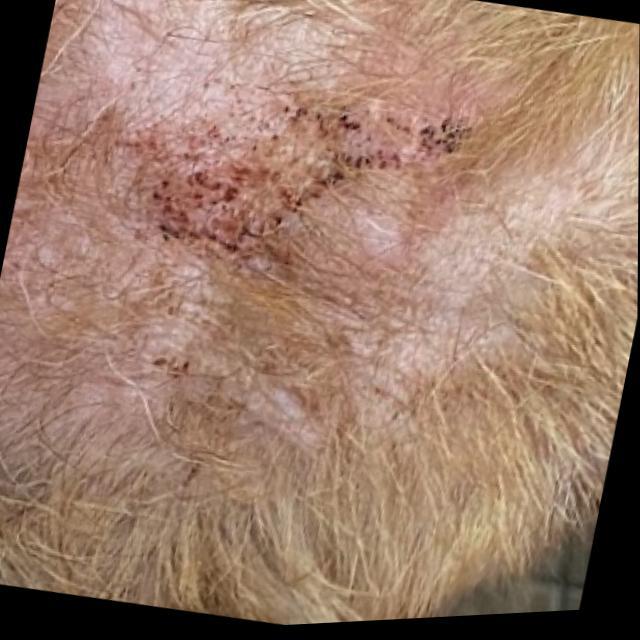
Canine demodicosis (Demodex mange) — caused by Demodex canis mites. Presents with alopecia, follicular papules, pustules, and comedones. Often localized on face and forelimbs.